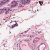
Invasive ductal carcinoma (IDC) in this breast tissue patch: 0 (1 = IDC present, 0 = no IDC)